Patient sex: M
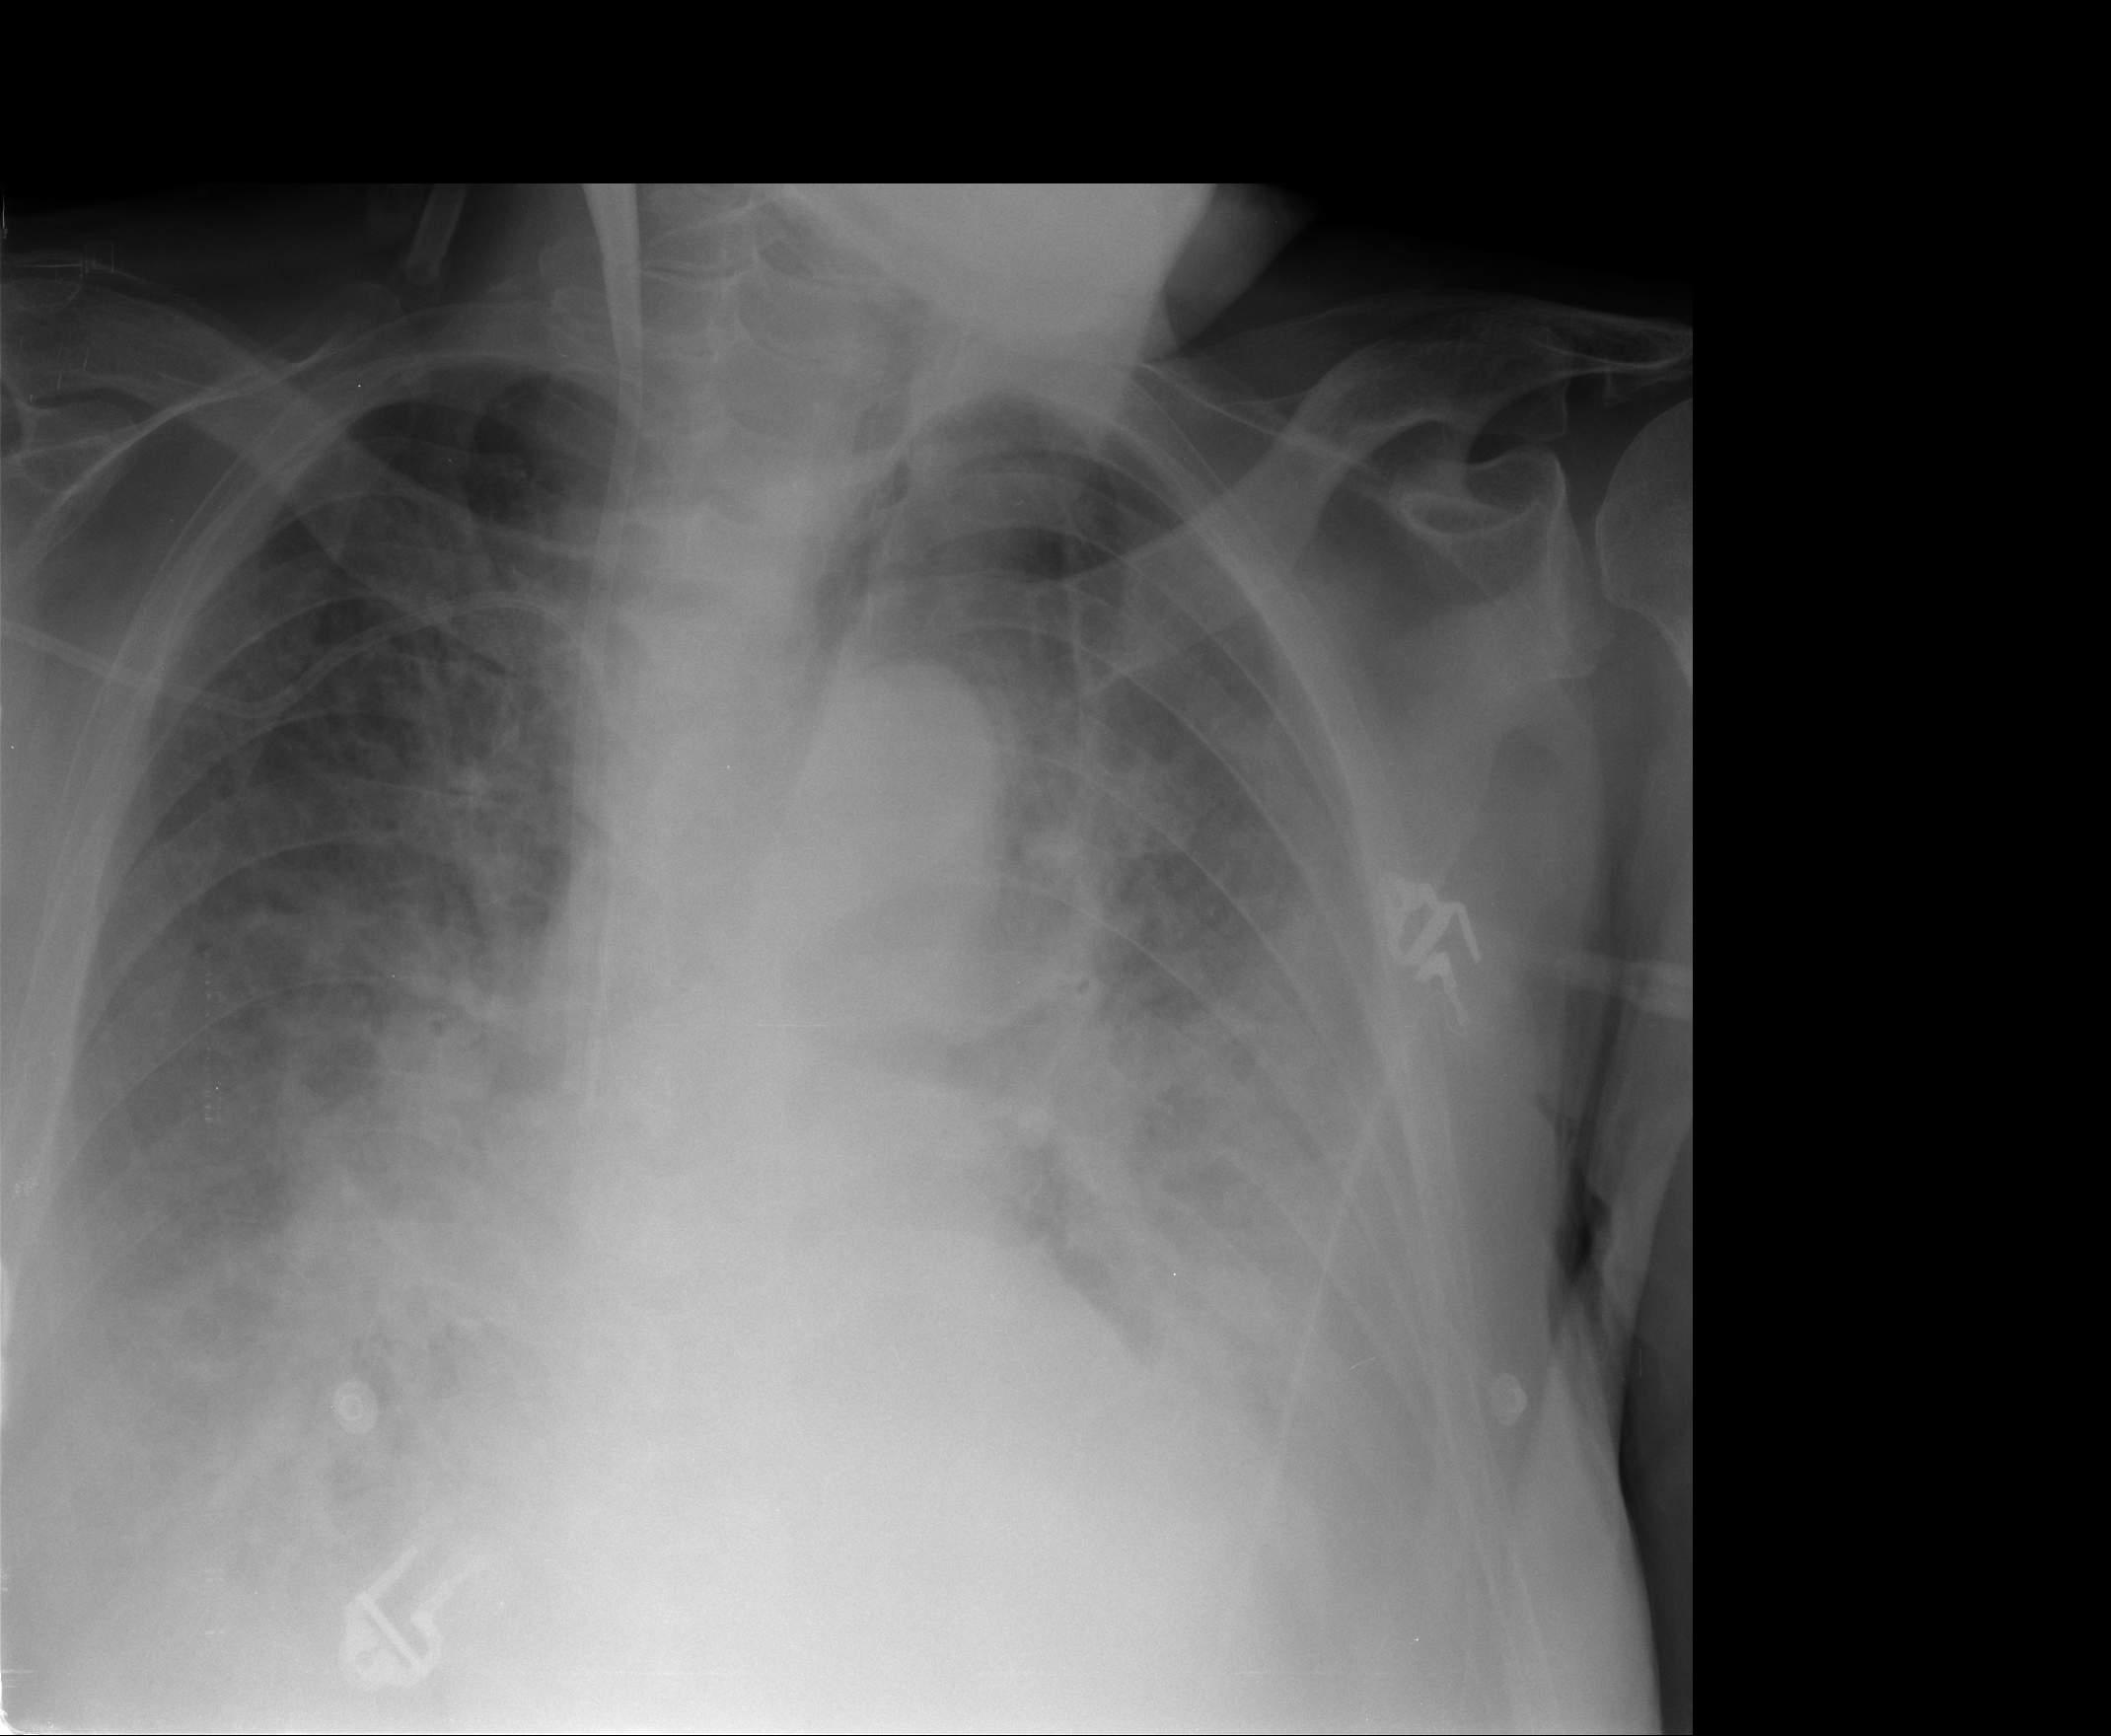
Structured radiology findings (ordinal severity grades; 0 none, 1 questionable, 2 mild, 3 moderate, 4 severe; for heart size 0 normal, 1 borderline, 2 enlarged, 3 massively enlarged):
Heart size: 2
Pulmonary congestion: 1
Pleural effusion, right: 3
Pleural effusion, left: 3
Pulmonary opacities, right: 0
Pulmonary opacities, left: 2
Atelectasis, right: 1
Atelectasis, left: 2